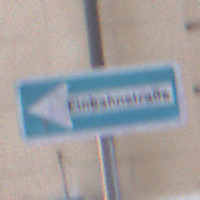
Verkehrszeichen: EinbahnstrasseLinksweisend
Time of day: MorningAfternoon
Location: Outdoor (Urban)
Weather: PartlyCloudy
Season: NotSpecified
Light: Natural